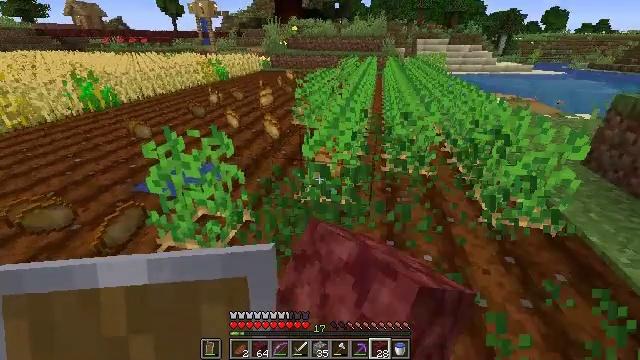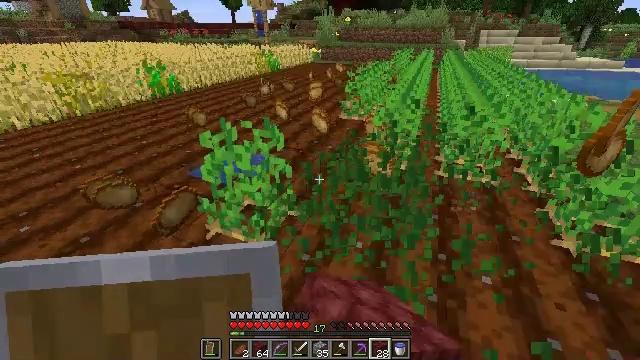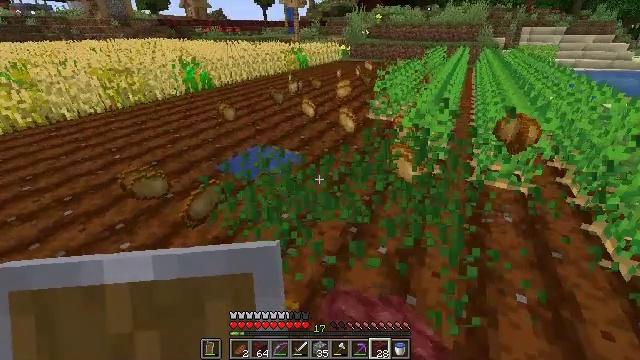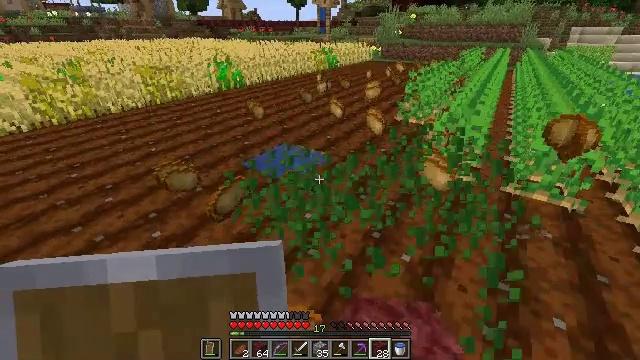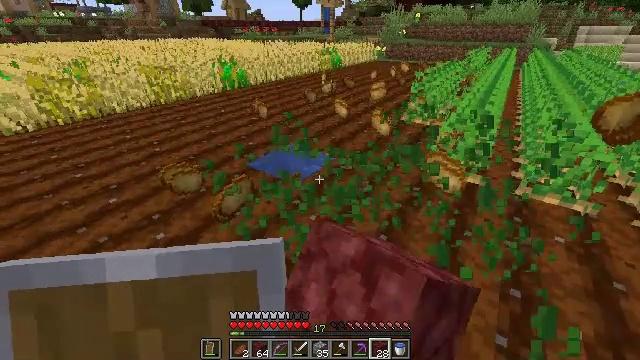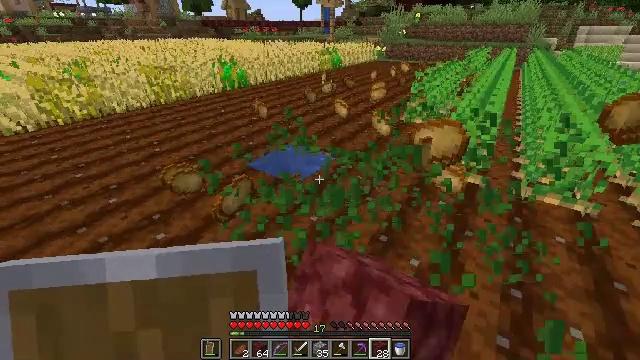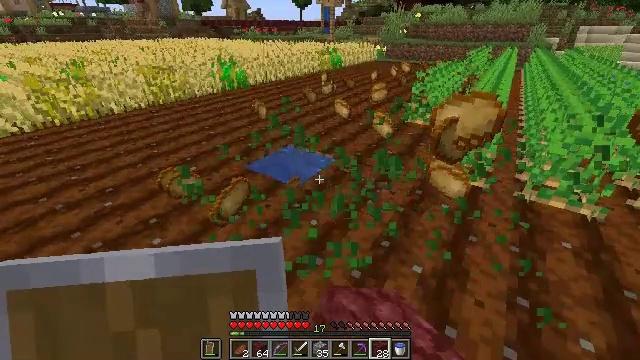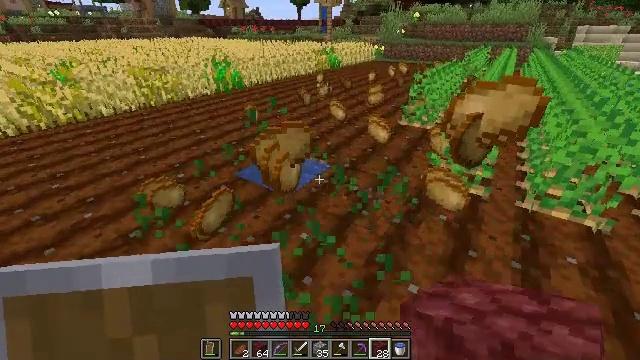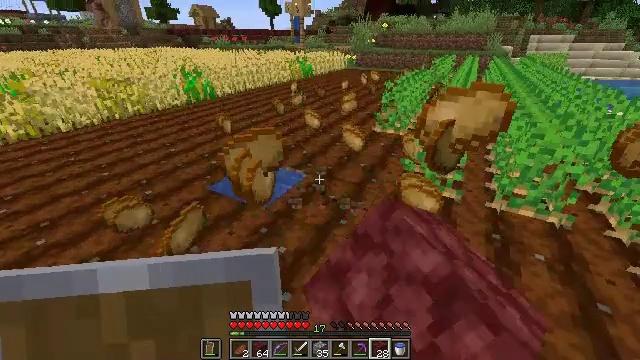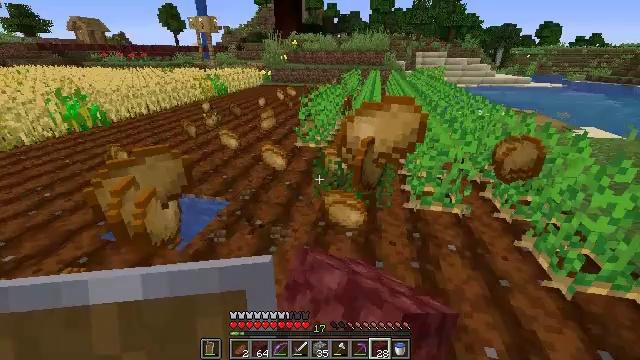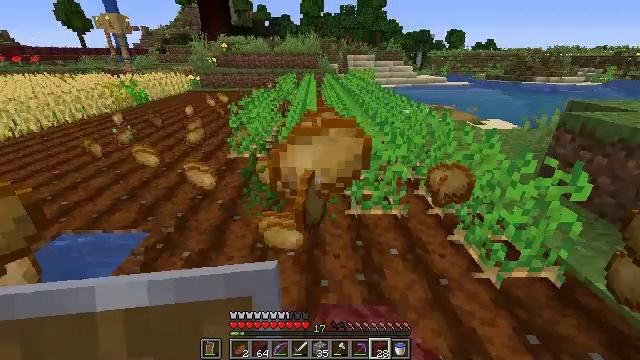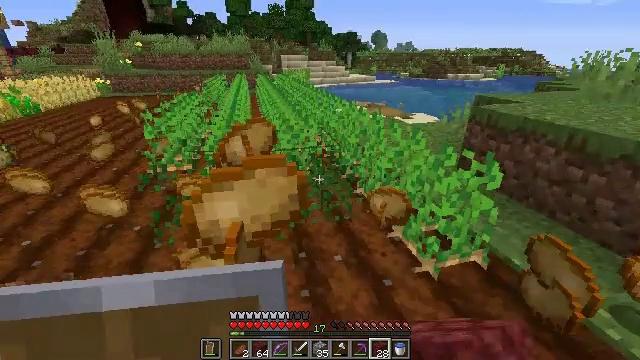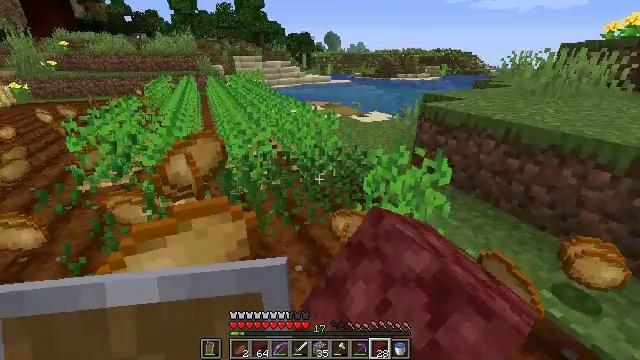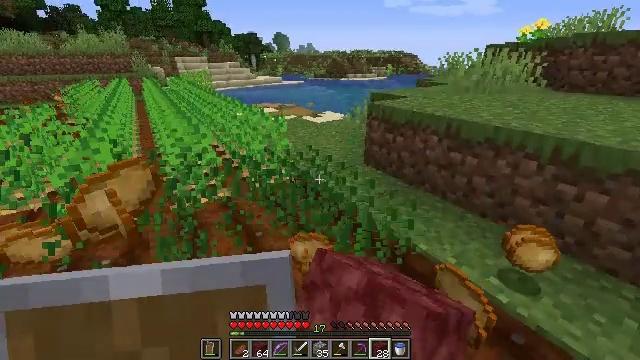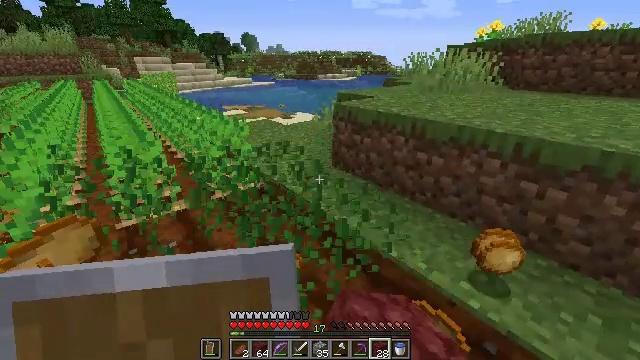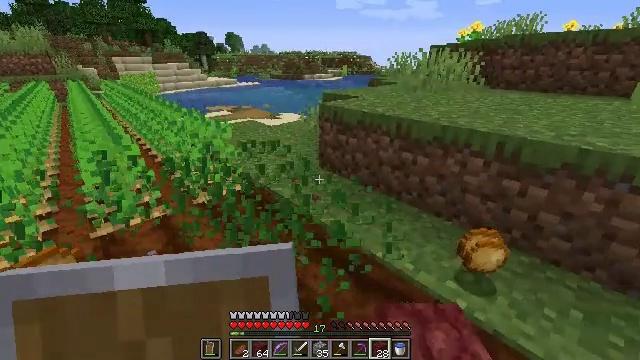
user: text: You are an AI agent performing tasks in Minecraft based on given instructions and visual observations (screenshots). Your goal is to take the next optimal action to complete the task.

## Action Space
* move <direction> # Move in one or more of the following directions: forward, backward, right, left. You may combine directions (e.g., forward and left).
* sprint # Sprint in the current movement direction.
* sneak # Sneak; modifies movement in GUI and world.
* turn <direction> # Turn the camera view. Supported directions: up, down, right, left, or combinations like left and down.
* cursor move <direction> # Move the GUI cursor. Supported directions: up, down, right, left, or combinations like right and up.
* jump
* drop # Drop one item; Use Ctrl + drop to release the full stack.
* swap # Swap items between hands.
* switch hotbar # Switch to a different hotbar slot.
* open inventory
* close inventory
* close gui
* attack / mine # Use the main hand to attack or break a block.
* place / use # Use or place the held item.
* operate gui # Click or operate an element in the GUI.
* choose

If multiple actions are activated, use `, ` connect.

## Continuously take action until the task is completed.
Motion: motion action
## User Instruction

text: Break the potato plant to gather potatoes.
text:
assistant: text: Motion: turn left and down, attack / mine
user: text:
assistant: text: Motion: turn left, attack / mine
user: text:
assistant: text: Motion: turn left, attack / mine
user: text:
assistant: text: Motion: attack / mine
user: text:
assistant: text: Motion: attack / mine
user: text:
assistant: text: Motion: move forward, attack / mine
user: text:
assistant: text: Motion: move forward and move right, attack / mine
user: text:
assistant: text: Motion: move forward and move right, turn right and up, attack / mine
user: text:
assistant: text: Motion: move forward and move right, turn right and up, attack / mine
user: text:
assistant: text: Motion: move forward and move right, turn right, attack / mine
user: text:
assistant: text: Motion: move forward and move right, turn right, attack / mine
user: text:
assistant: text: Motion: move forward and move right, turn right, attack / mine
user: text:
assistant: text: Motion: move forward and move right, turn right, attack / mine
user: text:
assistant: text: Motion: turn right, attack / mine
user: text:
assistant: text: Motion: turn right, attack / mine
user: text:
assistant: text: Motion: attack / mine
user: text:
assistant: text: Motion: attack / mine
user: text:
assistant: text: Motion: move forward, attack / mine
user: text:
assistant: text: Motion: move forward, attack / mine
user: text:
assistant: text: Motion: move forward, turn left, attack / mine
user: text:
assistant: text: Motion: move forward, turn left and up, attack / mine
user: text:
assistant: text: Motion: move forward, turn left and up, attack / mine
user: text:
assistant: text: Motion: move forward, turn left, attack / mine
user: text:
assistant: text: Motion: move forward, turn left, attack / mine
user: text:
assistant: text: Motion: move forward, turn left, attack / mine
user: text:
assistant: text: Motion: move forward, turn left, attack / mine
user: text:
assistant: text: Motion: turn left, attack / mine
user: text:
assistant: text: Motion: turn left, attack / mine
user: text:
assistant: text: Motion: turn left, attack / mine
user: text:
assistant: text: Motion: move forward, attack / mine